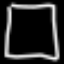
Label: square